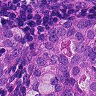
Metastatic tissue present: yes